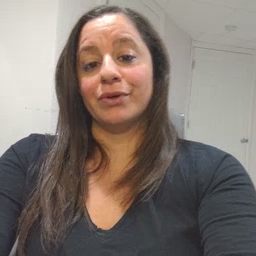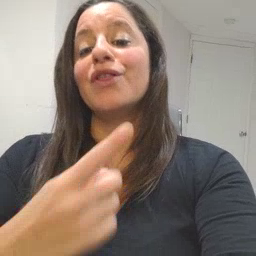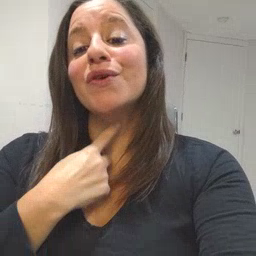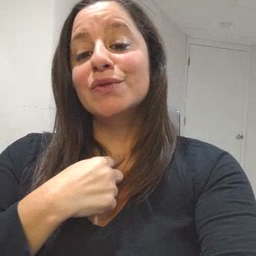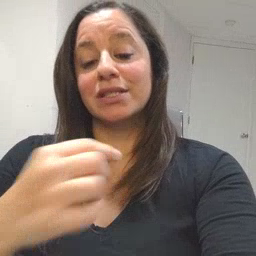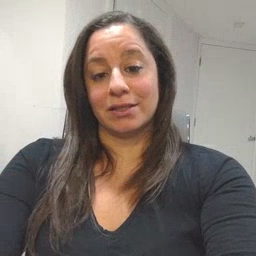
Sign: thirsty